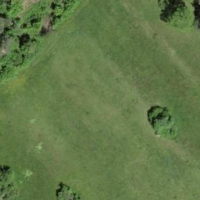
EUNIS habitat code: 25
Species observed at this site:
Lysandra bellargus
Erynnis tages
Carpocoris purpureipennis